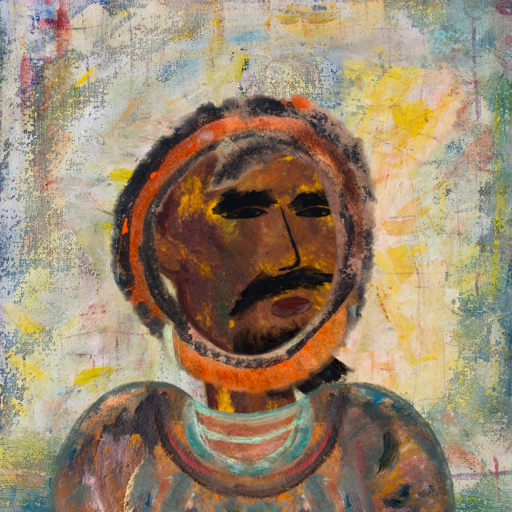
Background: Irani, Head And Neck Side: Comrade, Face Side: Mosgoul, Bust: Boggyland, Hair Side: Childish, Head Accessory: Blank, Second Necklace: Blank, Necklace: Blank, Baby: Blank